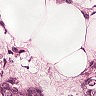
Metastatic tissue present: yes